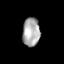
Tissue: skin
Cell type: Epithelial cells
Senescence score: 0.8358
Nuclear area (px): 482
Mean DAPI intensity: 172.073